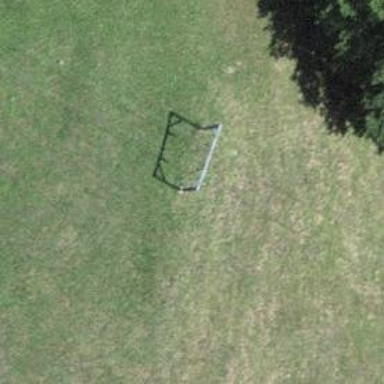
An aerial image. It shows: Pylon for aerialway.